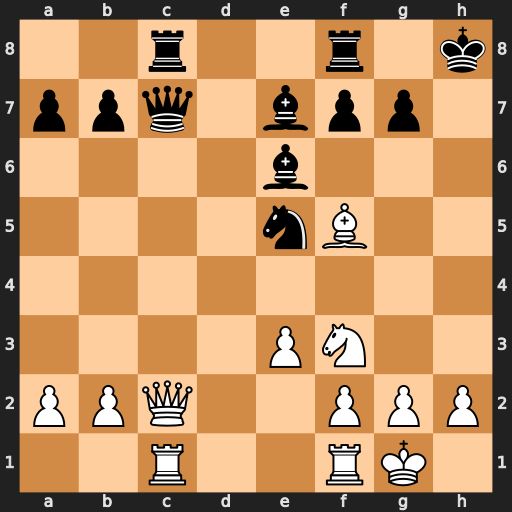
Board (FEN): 2r2r1k/ppq1bpp1/4b3/4nB2/8/4PN2/PPQ2PPP/2R2RK1
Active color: w
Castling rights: -
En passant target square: -
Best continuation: Qxc7 Rxc7 Rxc7